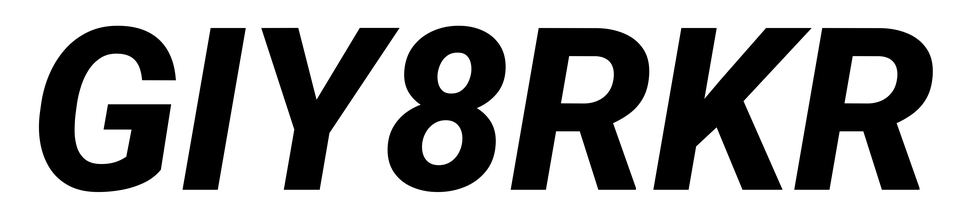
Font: Roboto-Italic_ExtraBold_Italic